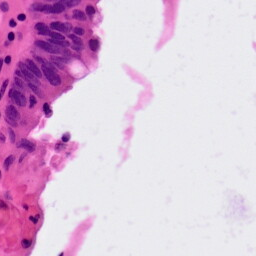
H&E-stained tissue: Colon